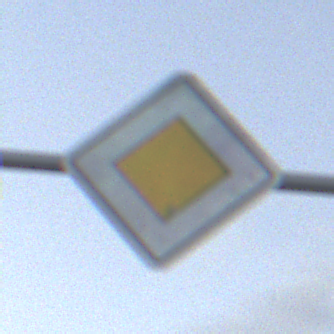
Verkehrszeichen: Vorfahrtsstrasse
Umgebung: Outdoor, Nature
Tageszeit: SunriseSunset
Wetter: PartlyCloudy
Licht: Natural
Jahreszeit: NotSpecified
Kontrast: LowContrast